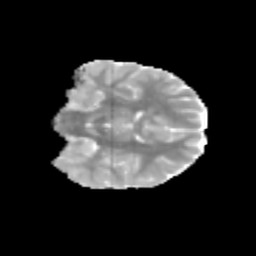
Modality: MD
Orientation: coronal
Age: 12
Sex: female
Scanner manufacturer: siemens
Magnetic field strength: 3 T
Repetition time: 3.8 s
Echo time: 0.07 s